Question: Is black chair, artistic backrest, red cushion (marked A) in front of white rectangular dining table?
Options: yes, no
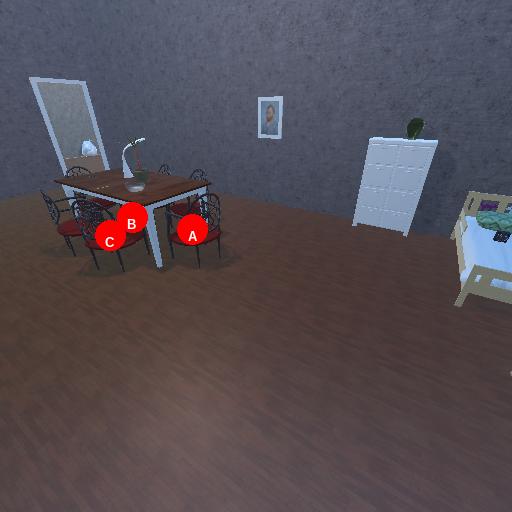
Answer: yes